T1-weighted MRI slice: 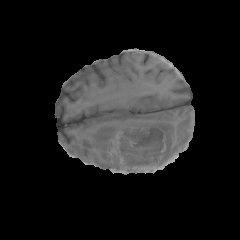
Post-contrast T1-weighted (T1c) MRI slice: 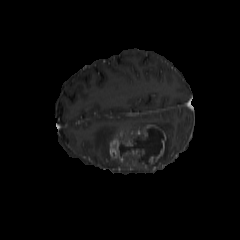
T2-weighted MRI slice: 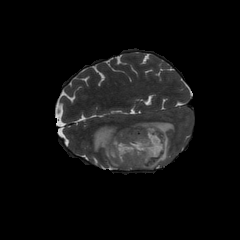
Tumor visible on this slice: yes